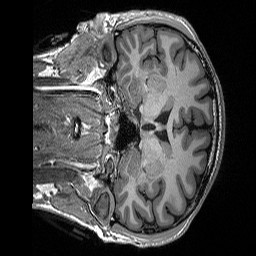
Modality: T1w
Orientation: coronal
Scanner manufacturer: siemens
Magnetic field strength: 3 T
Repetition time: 2.3 s
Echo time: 0.00298 s